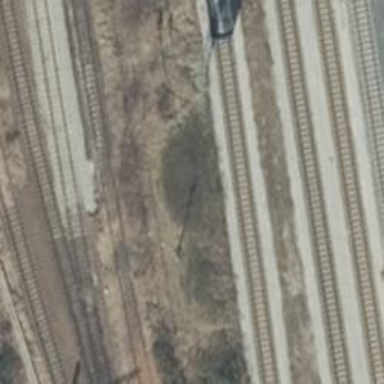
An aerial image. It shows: Disused railway.